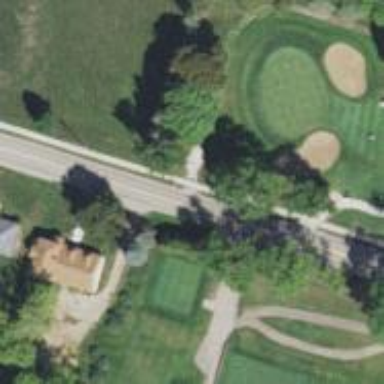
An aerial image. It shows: Service road used as golf cart path.